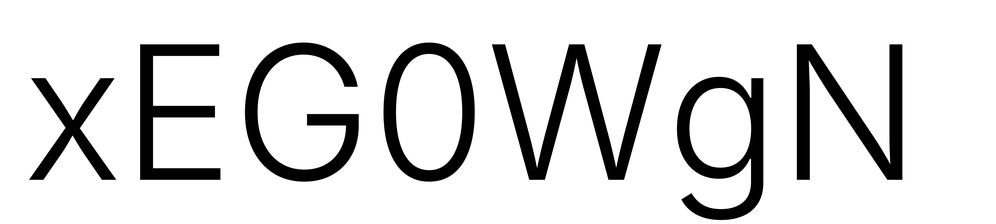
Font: Inter_Light